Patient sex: F
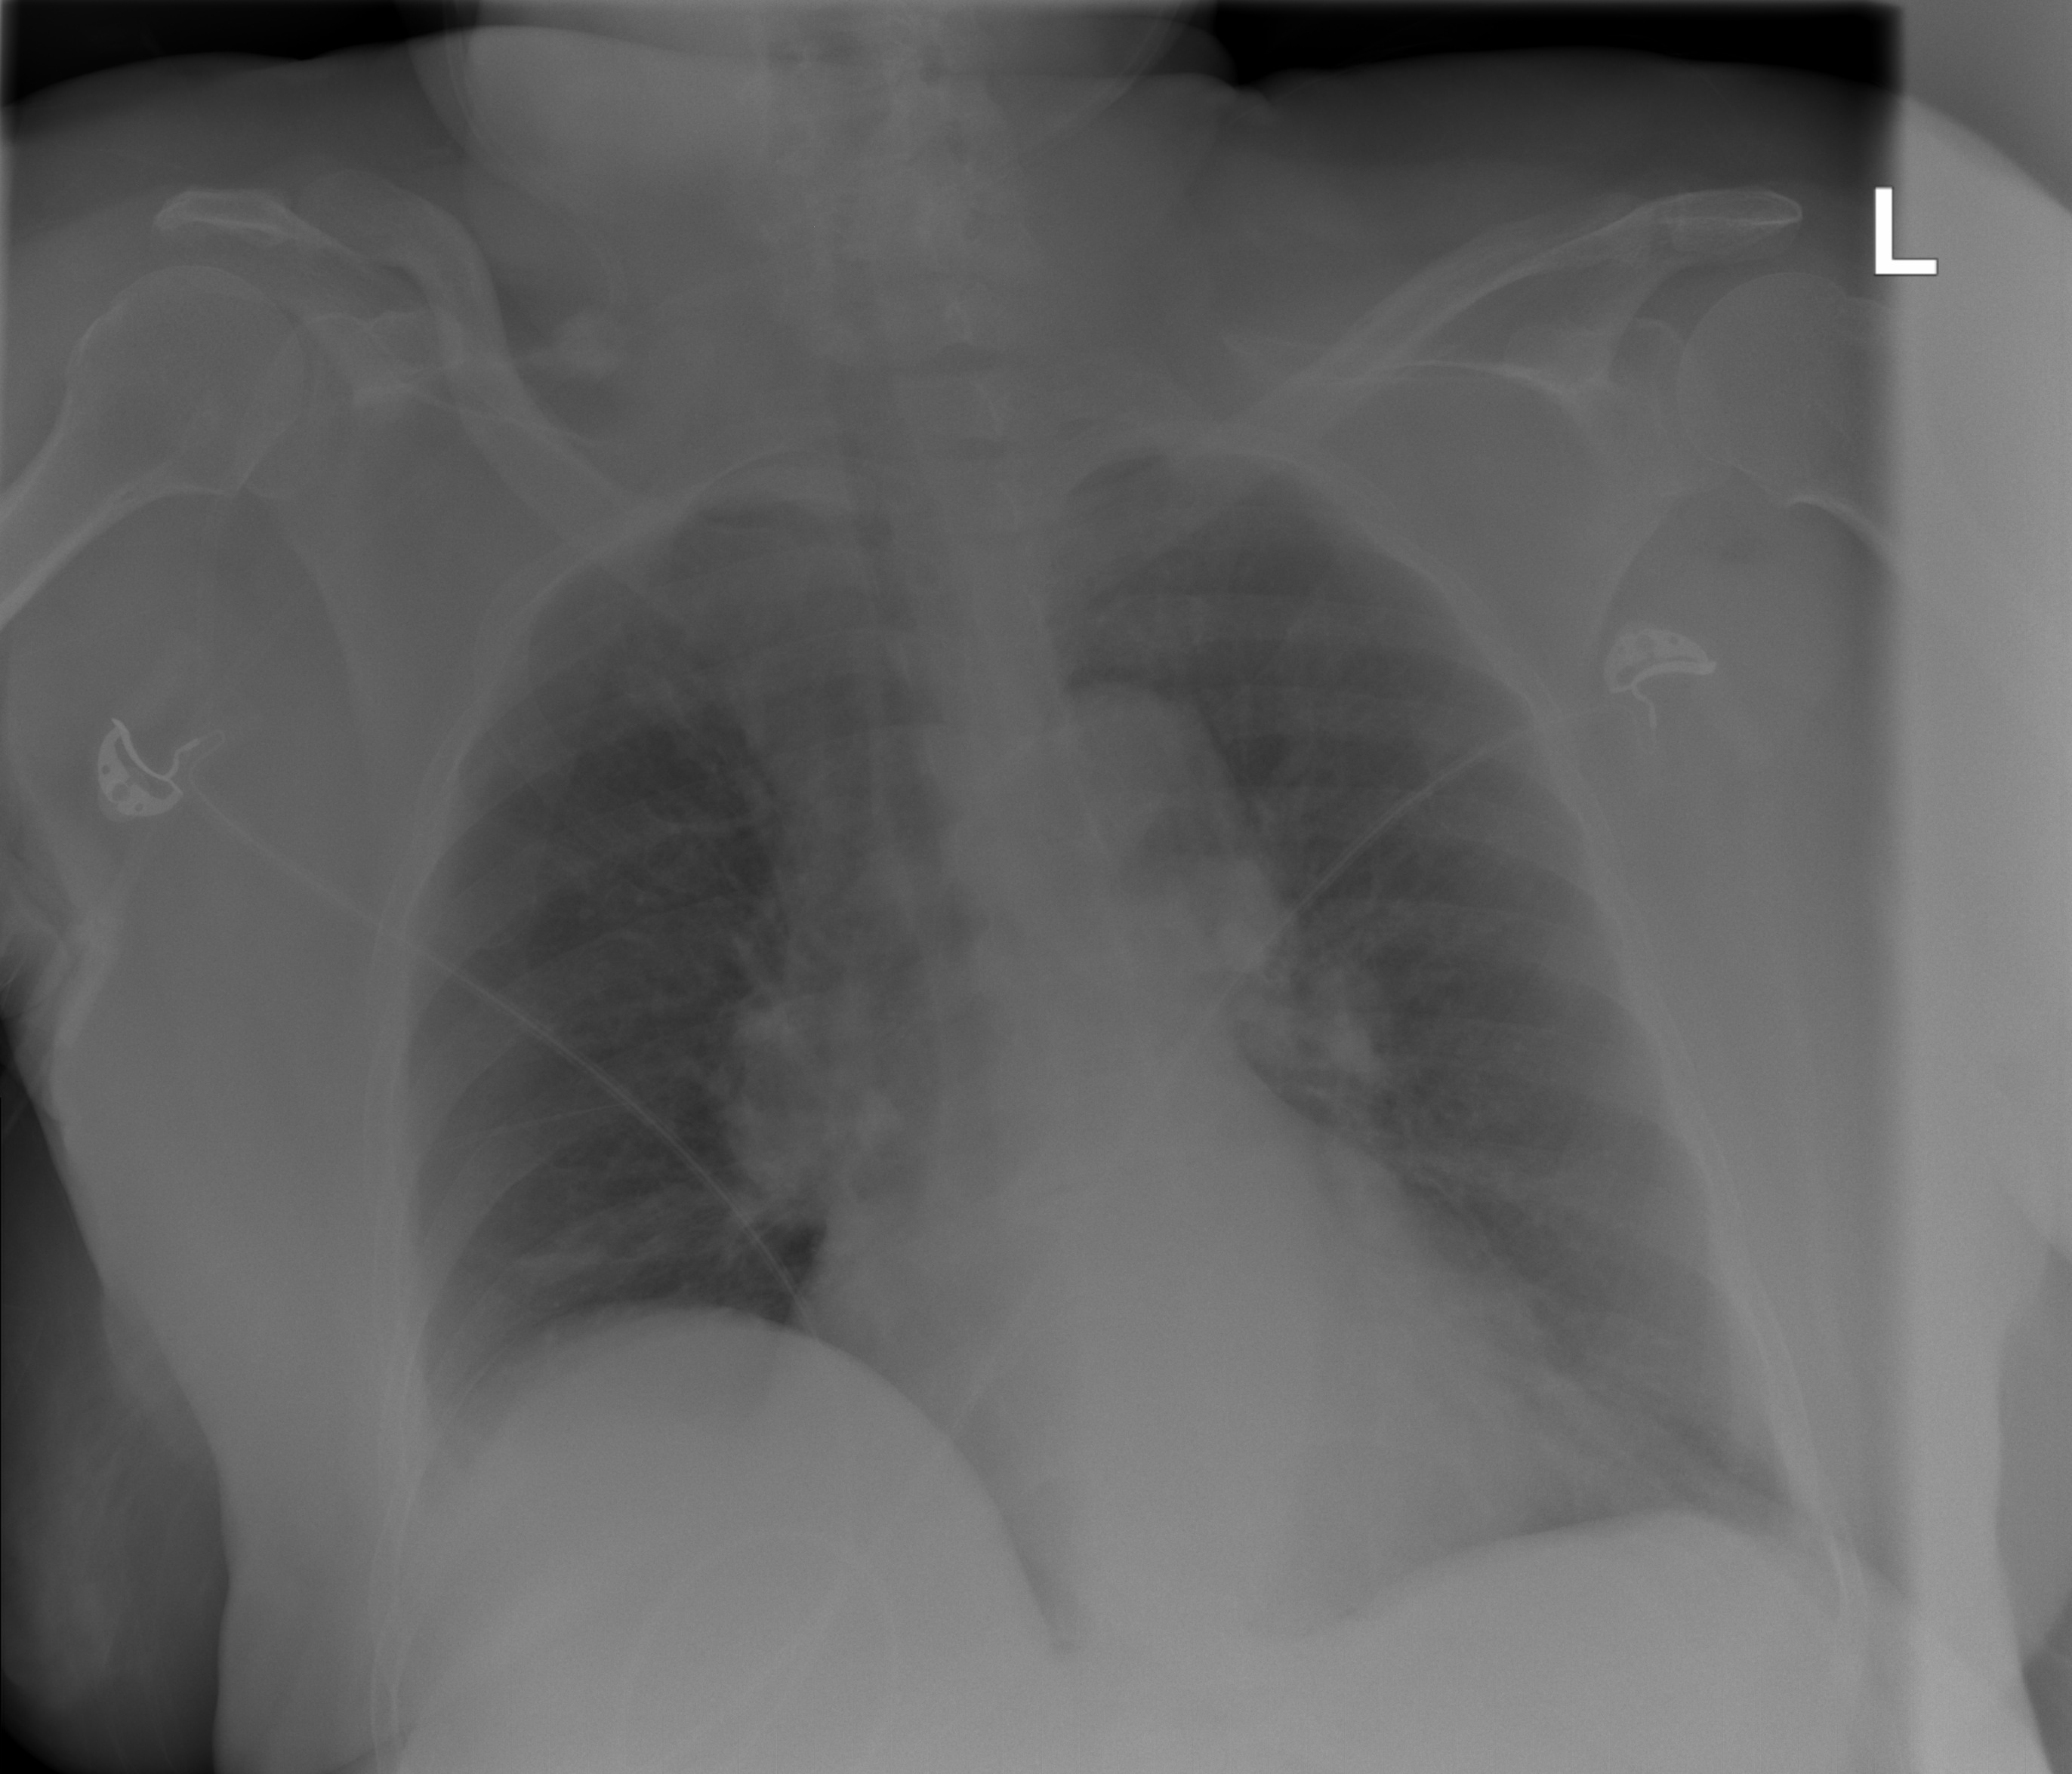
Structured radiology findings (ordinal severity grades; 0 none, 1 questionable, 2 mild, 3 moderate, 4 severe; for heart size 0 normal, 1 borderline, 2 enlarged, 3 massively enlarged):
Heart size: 1
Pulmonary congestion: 2
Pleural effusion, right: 0
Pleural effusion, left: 0
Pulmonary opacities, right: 1
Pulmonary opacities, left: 0
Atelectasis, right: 2
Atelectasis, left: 0